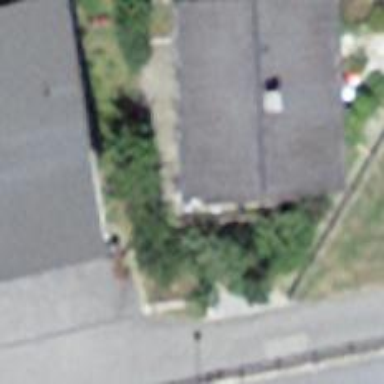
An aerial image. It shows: Apartment building.